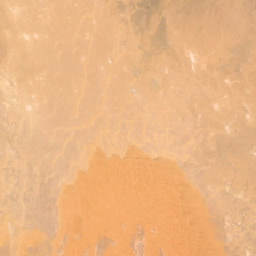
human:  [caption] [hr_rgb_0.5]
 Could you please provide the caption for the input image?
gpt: the desert decorates with some white star figure .

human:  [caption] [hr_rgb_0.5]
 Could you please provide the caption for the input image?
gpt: reddish brown sand is flowing over this yellow desert .

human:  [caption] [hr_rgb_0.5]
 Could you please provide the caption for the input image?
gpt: There is a cluster of oranges in the reddish brown desert.

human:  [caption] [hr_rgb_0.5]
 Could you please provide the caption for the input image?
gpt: There is an orange mass in a red brown desert.

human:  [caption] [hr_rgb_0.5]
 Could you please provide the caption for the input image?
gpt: There's an orange grove in the red brown desert.